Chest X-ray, AP view. Patient: 38 years old, sex M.
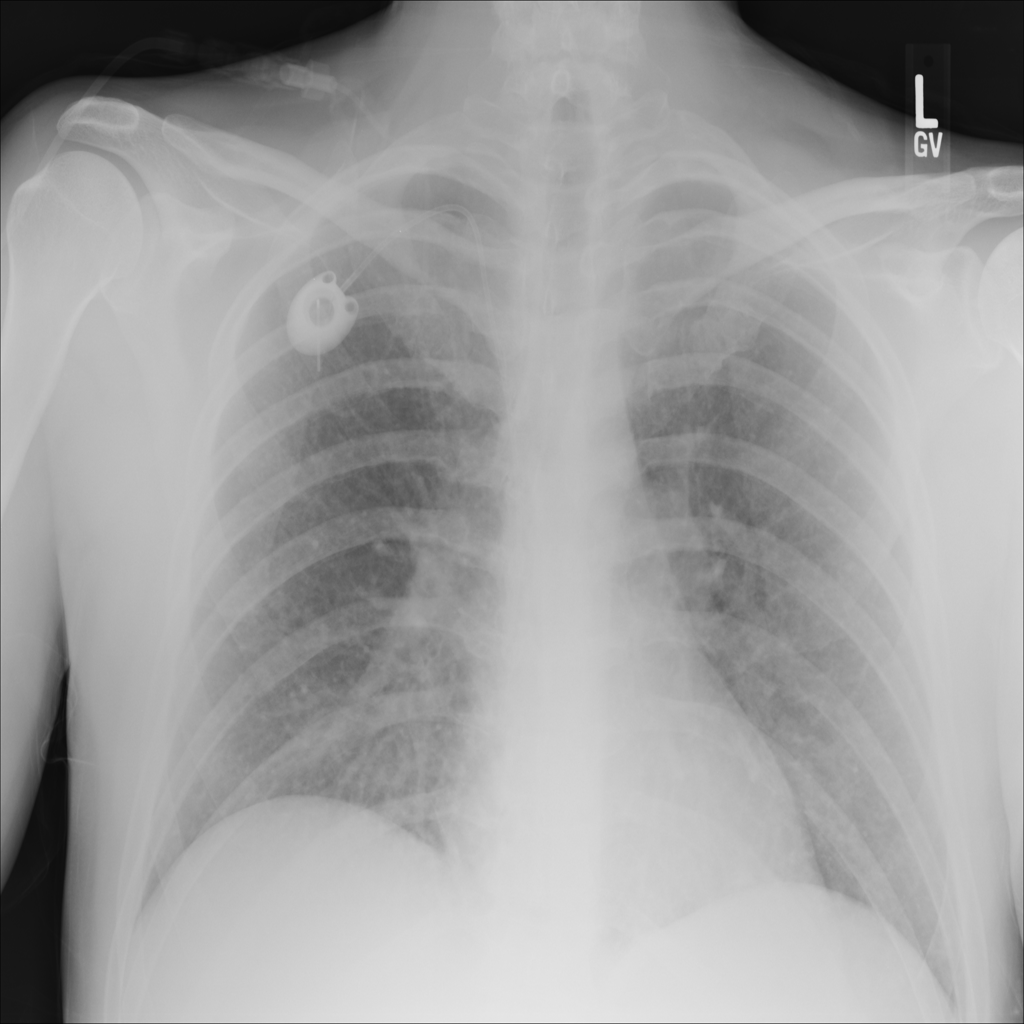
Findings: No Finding